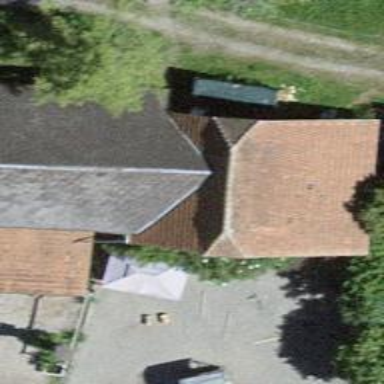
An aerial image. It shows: Barn.